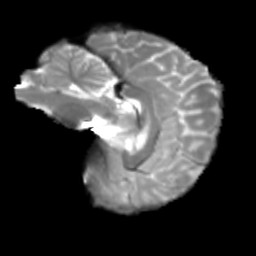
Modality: T2w
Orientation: sagittal
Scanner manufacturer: siemens
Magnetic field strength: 3 T
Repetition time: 4 s
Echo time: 0.0594 s